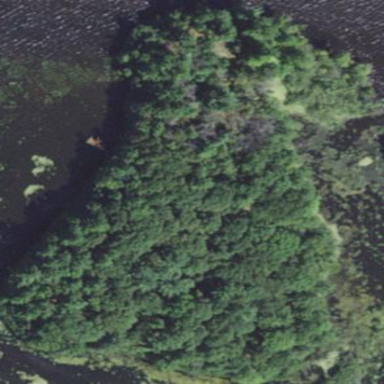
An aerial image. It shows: Forested islet.